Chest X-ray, PA view. Patient: 36 years old, sex F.
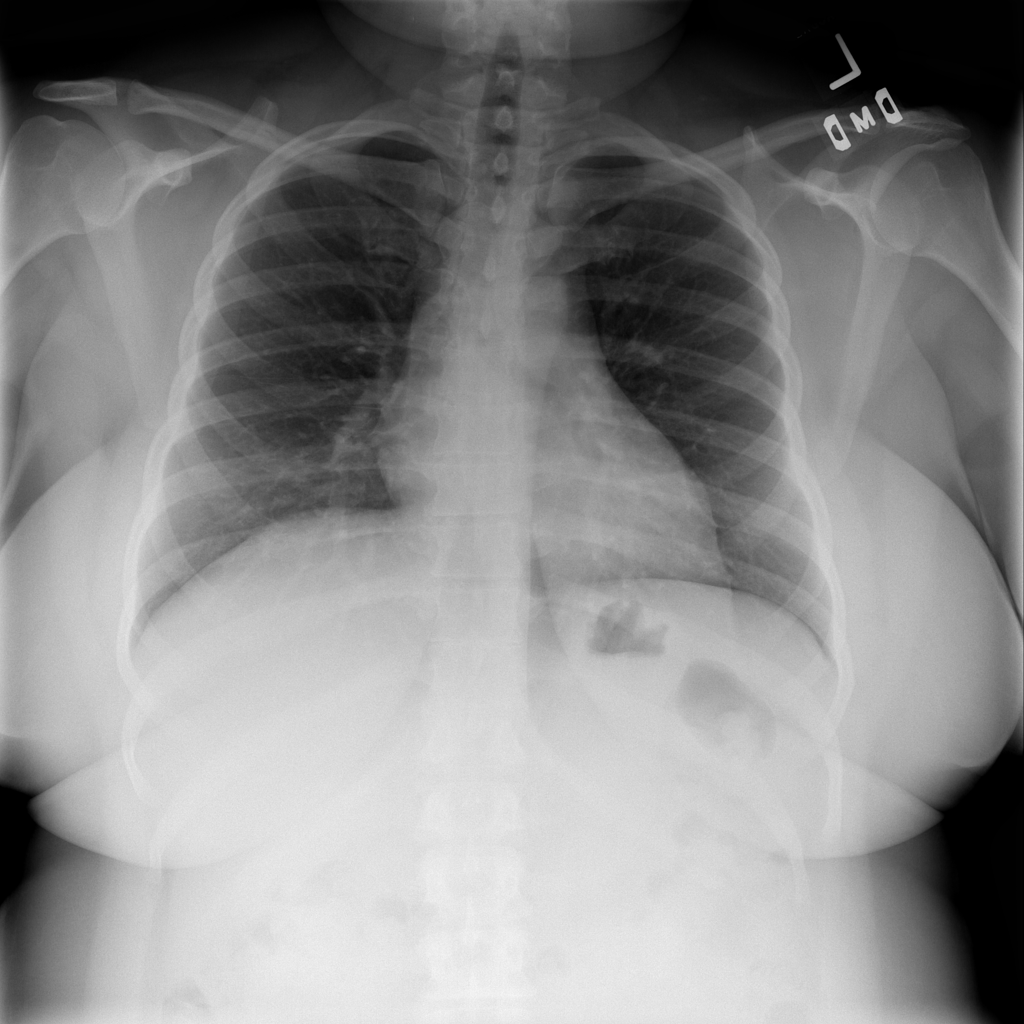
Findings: No Finding